Field crop: maize
Growth stage: 2
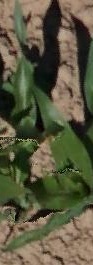
Species: maize